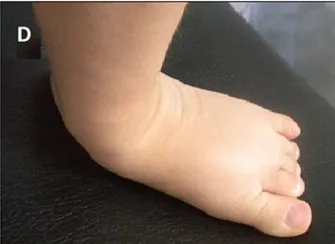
Brachydactyly, and ,clinodactyly of the fifth finger.
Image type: medical_photograph (skin_photograph)